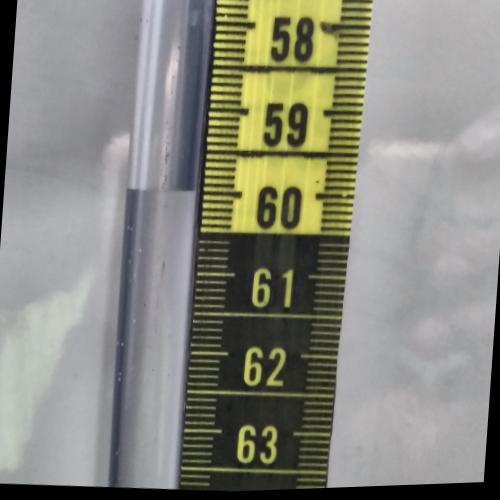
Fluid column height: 60.0 cm